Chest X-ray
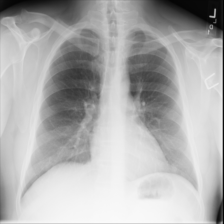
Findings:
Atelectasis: negative
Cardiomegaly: negative
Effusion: negative
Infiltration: negative
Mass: negative
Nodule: negative
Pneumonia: negative
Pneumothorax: negative
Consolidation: negative
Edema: negative
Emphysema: negative
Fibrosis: negative
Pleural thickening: negative
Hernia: negative